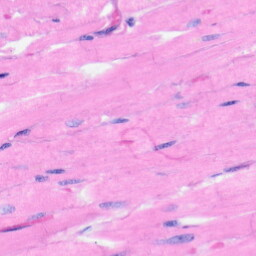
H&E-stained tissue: Heart